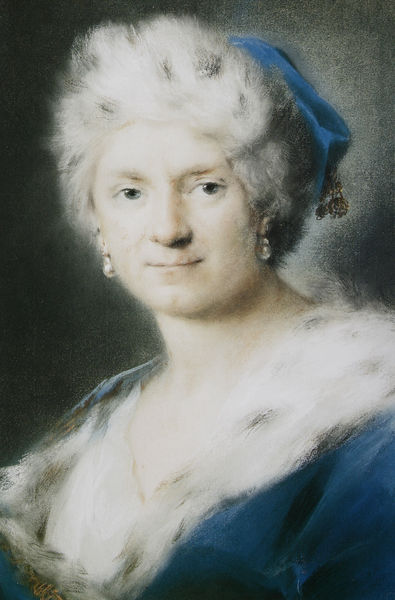
Titel: Selbstbildnis als Winter
Künstler: Rosalba Carriera
Standort: Dresden
Institution: Gemäldegalerie Alte Meister
Schlagwörter: blau, dunkel, gemälde, haut, kopf, schatten, weiß, ausschnitt, braun, busen, decolte, frau, grau, hell, hintergrund, hut, kleid, kreide, licht, mund, nase, ohrring, pastell, schmuck, schwarz, blick, dame, haube, malerei, alt, kappe, mütze, augen, blass, federn, gesicht, hermelin, kragen, pelz, samt, bildnis, hals, portrait, porträt, öl, gold, haare, mantel, reich, adel, ohrringe, brosche, brustbild, dekoltee, frontal, kinn, perle, perlen, seide, fell, kopfbedeckung, lächeln, winter, nacken, ölgemälde, ernst, brauen, kordel, augenbraue, selbstbildnis, nerz, pelzkragen, selbstportrait, augenbraun, bleich, fellmütze, pelzkappe, ohringe, decoltee, hemnd, pastel, pelzbesatz, perlenohrringe, hur, leuchtet, nerzmantel, perlohrring, müste, schlafgeand, pelzkrage, ohrrine